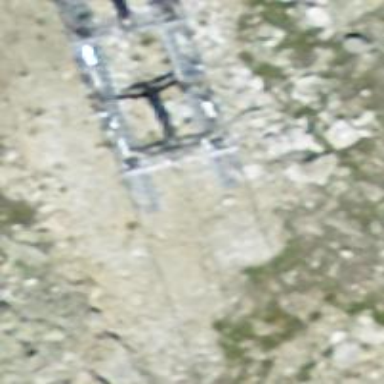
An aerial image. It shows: Pylon used for aerialway.